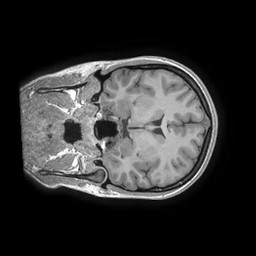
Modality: T1w
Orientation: coronal
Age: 24
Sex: female
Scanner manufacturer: ge
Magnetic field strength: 3 T
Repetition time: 0.0073 s
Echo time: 0.002812 s